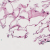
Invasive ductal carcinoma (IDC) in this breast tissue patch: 0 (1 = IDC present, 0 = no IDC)